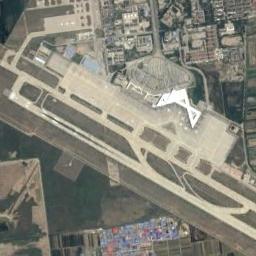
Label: airport